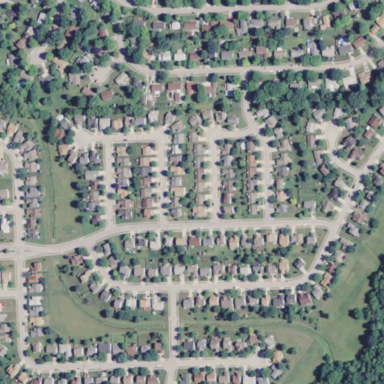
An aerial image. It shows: Residential neighbourhood.